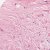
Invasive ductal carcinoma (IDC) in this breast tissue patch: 0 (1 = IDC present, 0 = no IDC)